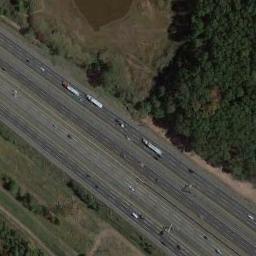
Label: freeway